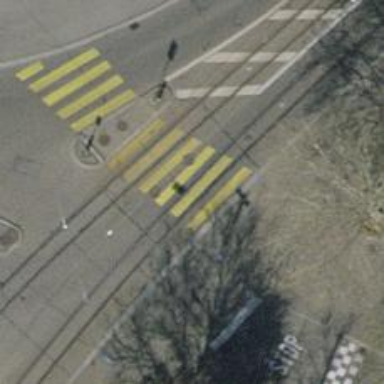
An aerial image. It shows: Tram crossing on the railway.